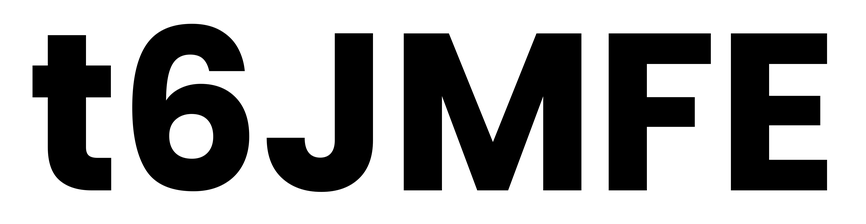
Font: Poppins-Bold